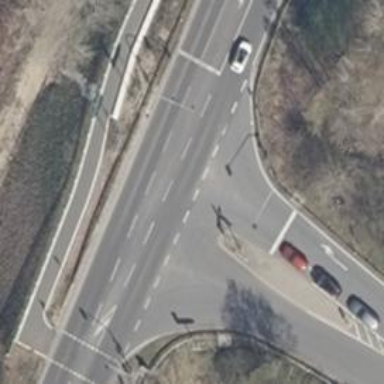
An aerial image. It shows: Road with traffic signals.